Question: I'm implementing autorotation support in my app, which is mostly a subclassed UIScrollView that does a bunch of special stuff (first image). 'layoutSubviews' is called on the main 'UIView', which in turn calls the scrollview's 'layoutSubviews'. This resizes the content to the new orientation's bounds, as expected (second image). Then the rotation animation happens. As a result, the user sees ugly dead space around the view after they rotate the device but before the newly-resized content rotates to its final position.
My app is written such that its contents have implicit animations turned off, so the resizing done by 'layoutSubviews' is instantaneous. (Otherwise, I believe anything that happened there would be animated along with the rotation.) The simplest thing from my perspective (and given the app's visual contents) is to resize for the new orientation, then stretch it to look like the old orientation, then animate an undo of that stretch while the view rotates into position. This isn't working: tweaks to the 'UIScrollView''s 'transform' property screw up its internal concept of geometry, and its parent 'UIView' seems to overwrite changes to its 'transform' if I make them in 'willRotateToInterfaceOrientation'. Any transform made in 'viewWillLayoutSubviews' or later is animated, so by then I already need to be undo-ing the stretch I made earlier:
'''
willrotate start, main transform [1, 0, 0, 1, 0, 0] (untouched)
willrotate end, main transform [4, 0, 0, 0.25, 0, 0] (trying to stretch it arbitrarily)
willlayout, main transform [0, 1, -1, 0, 0, 0] (my stretch was overwritten by rotation; animation block has already started)
didlayout, main transform [0, 1, -1, 0, 0, 0]
willanim, main trasform [0, 1, -1, 0, 0, 0]
didrotate, main transform [0, 1, -1, 0, 0, 0]
'''
Normal view ==> resized view before rotation (I want to stretch this to cover the black space)

How can I stretch the new content before the animation, and have it unstretched at the end?
Alternatively, should I be doing this an entirely different way? Animating the resizing of all elements isn't an option.
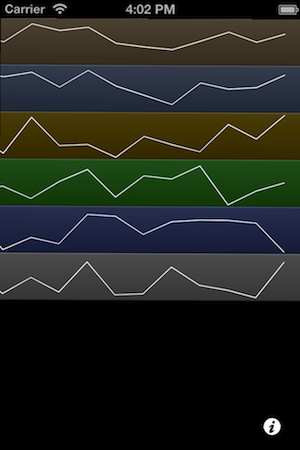
Answer: Without doubt, there is one comprehensive and definitive source you should be consulting for this question: WWDC2012, session 240, "Polishing your interface rotations".
It details a number of tricks for smoothing rotation animations.
The main one that occurs to me might be relevant to you is to call 'setShouldRasterize' in 'willRotateToInterfaceOrientation:duration:', configure your desired animation in 'willAnimateRotationToInterfaceOrientation:duration:' and then turn off 'shouldRasterize' in 'didRotateFromInterfaceOrientation:'.